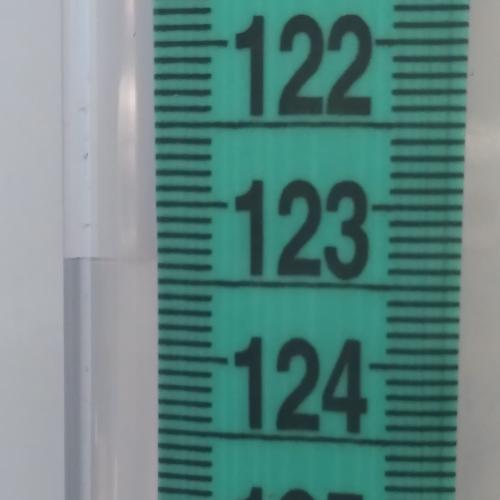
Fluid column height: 123.4 cm